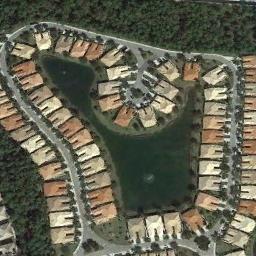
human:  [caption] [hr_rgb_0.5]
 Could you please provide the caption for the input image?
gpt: Residential houses stand in three rows .

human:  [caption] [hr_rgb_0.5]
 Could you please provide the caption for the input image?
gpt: A dense residential area with a lake and lots of houses of the same style is surrounded by the forest .

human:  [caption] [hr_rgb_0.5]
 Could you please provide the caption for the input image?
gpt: There are many roads in densely populated areas and densely arranged houses of different sizes and shapes surround a lake .

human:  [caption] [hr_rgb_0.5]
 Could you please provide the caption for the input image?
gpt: The dense residential is next to some trees and lake .

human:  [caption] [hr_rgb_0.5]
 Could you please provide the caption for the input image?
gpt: There are many brown and yellow buildings arranged neatly on dense residential area .